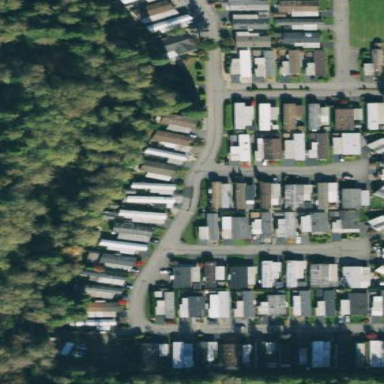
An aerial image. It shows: Mobile residential area.